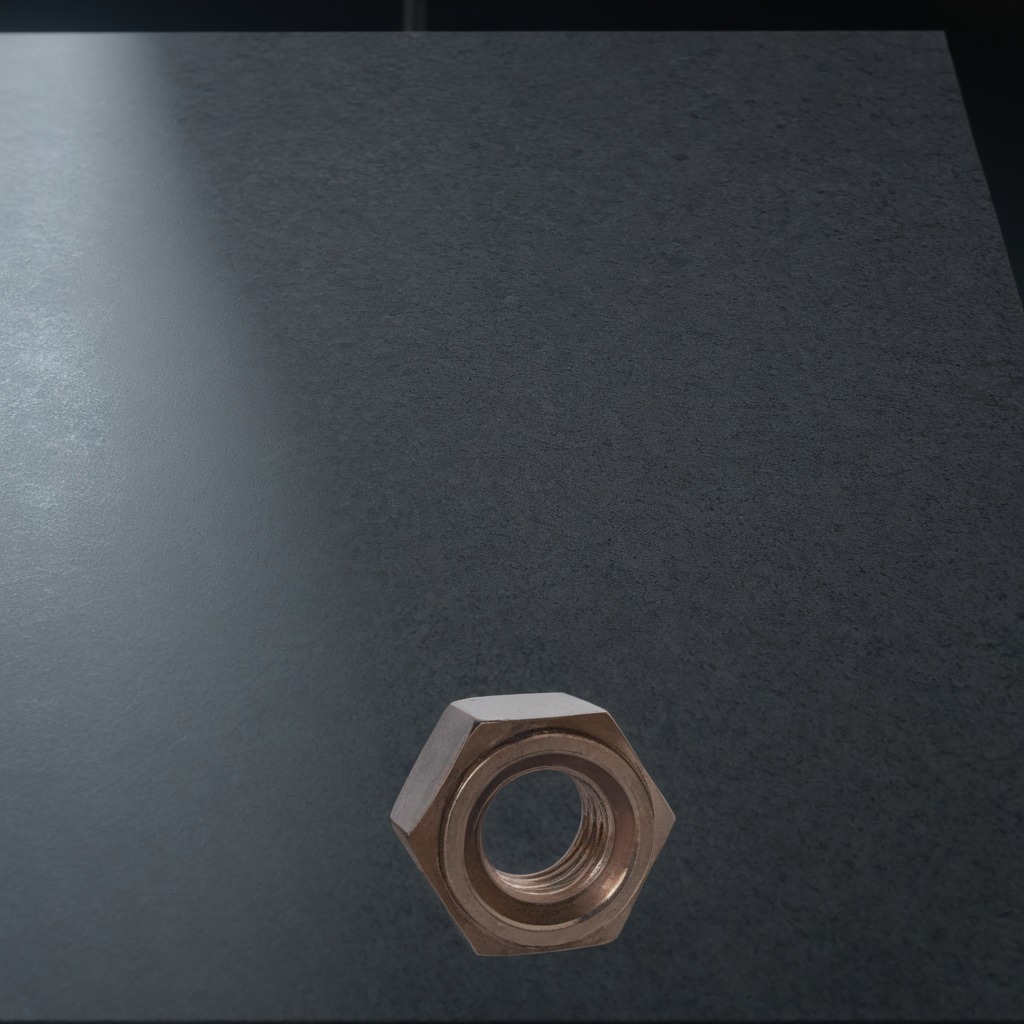
A metal nut is lying on a clean granite table inside a workshop at night dim ambient light soft shadows worn but